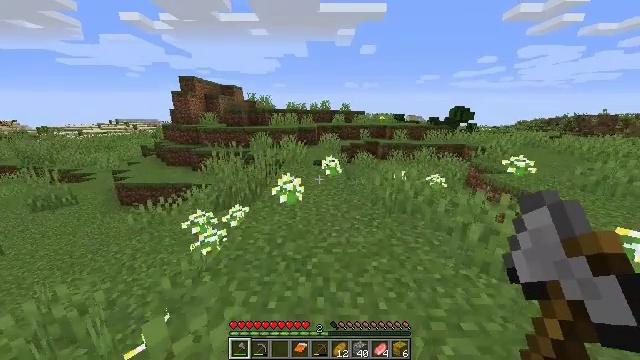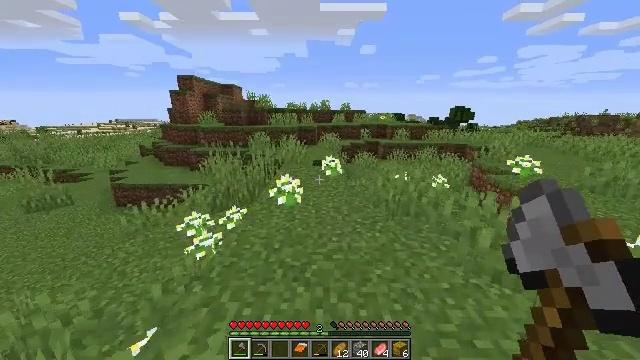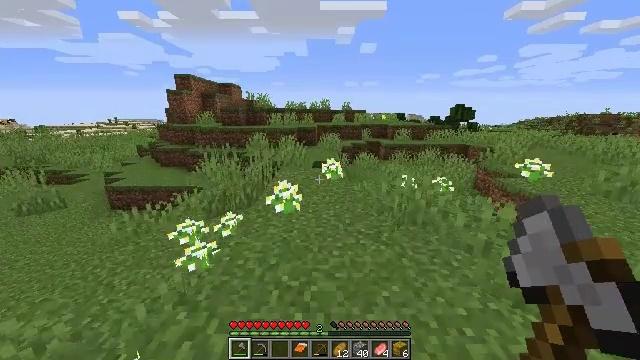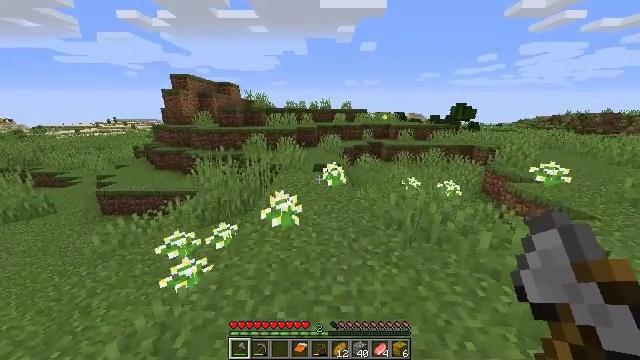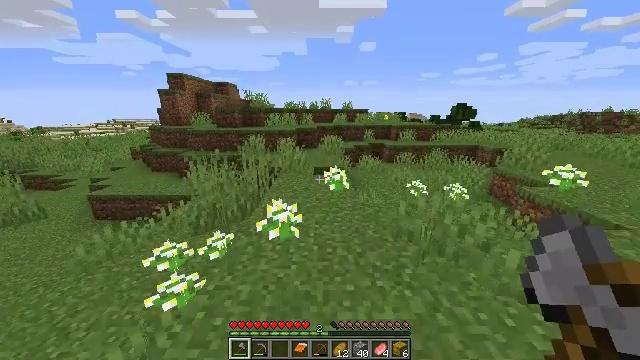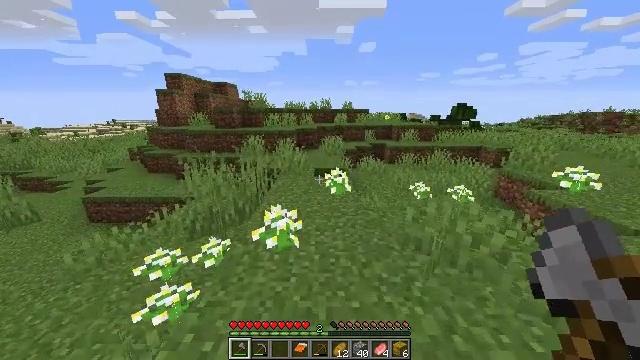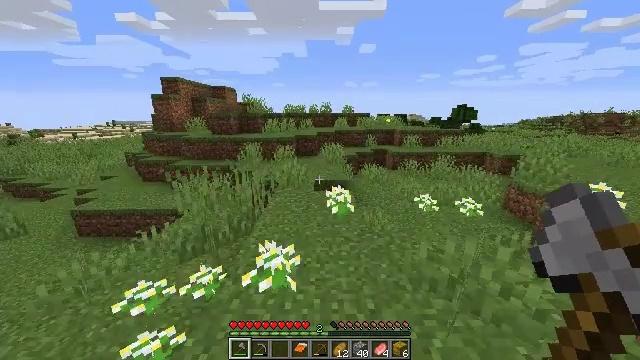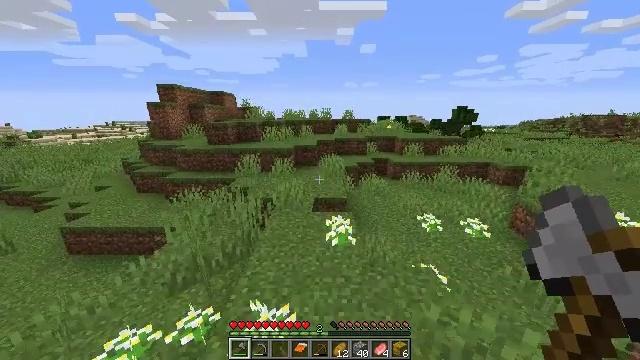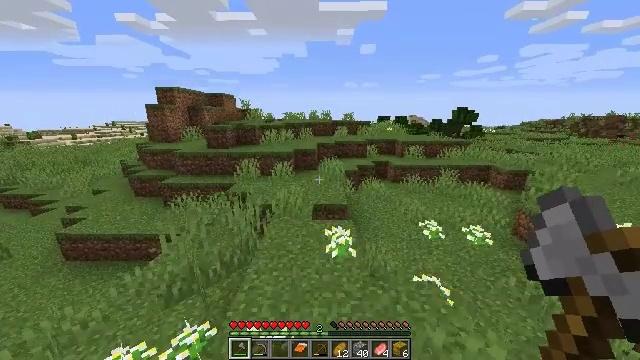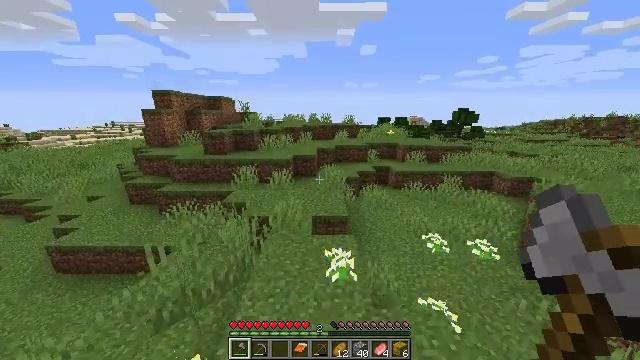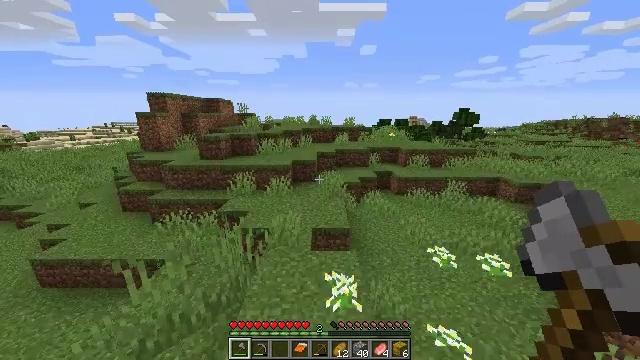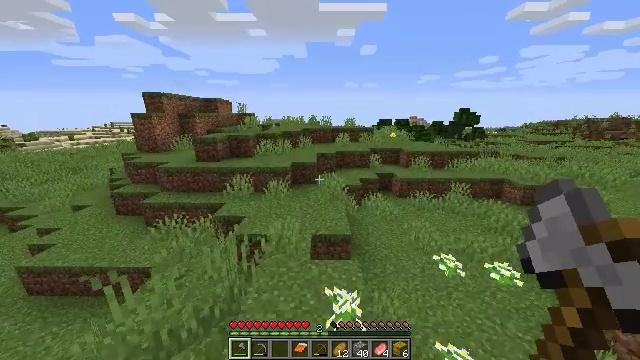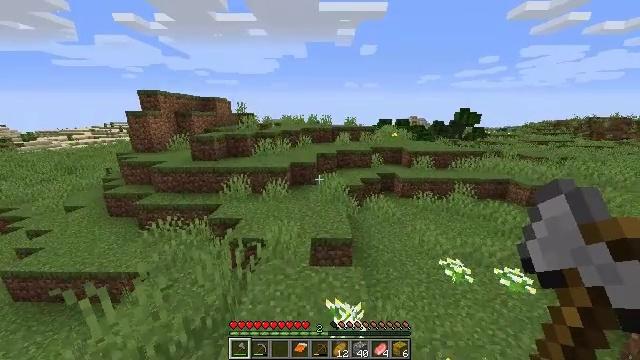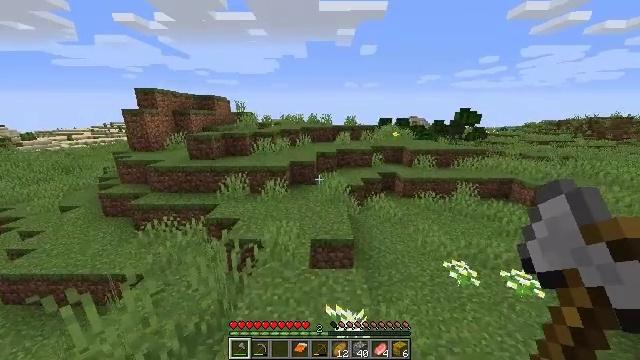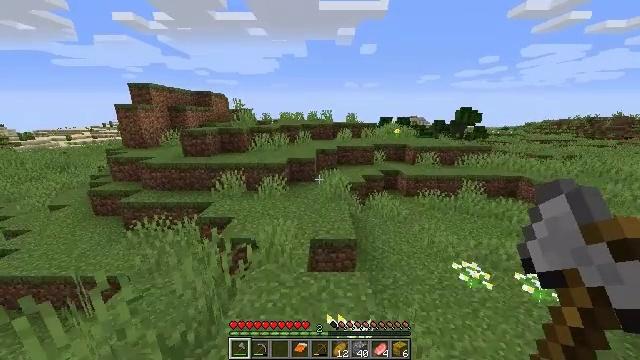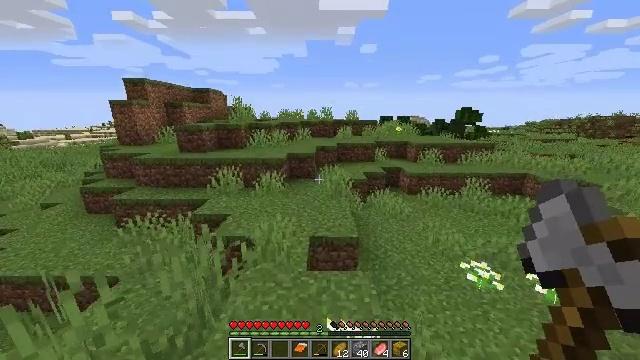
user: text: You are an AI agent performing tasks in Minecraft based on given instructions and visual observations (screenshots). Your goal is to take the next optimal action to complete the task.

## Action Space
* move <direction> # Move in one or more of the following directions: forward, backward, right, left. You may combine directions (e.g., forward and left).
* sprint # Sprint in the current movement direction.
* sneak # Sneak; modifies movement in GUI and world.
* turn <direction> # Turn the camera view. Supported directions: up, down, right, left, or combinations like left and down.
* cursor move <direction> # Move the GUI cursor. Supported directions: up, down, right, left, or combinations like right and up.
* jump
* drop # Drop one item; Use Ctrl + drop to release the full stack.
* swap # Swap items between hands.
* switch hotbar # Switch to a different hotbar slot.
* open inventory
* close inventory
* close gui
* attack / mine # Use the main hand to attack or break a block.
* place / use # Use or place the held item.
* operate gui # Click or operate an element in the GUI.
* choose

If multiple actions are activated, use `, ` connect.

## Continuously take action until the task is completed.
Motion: motion action
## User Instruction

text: Drop a grass block.
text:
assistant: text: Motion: move forward
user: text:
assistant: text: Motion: move forward
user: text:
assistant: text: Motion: move forward
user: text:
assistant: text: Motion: move forward
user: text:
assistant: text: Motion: move forward
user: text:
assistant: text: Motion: move forward, jump
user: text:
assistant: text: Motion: move forward, jump
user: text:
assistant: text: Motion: move forward, jump
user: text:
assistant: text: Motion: move forward, jump
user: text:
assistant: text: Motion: move forward, jump
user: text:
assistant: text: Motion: move forward
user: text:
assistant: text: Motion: move forward
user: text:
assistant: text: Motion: move forward
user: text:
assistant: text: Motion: move forward
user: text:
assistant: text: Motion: move forward
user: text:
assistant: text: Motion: move forward
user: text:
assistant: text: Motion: move forward
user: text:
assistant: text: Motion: move forward
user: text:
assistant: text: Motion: move forward, jump
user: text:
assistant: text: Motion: move forward, jump
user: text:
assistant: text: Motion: move forward, turn right and down, jump
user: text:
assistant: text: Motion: move forward, turn right, jump
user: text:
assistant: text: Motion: move forward, turn right, jump
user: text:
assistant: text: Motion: move forward
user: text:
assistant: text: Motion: move forward
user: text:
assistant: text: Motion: move forward
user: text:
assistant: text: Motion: move forward
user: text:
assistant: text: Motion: move forward
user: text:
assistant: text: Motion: move forward
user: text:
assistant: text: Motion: move forward